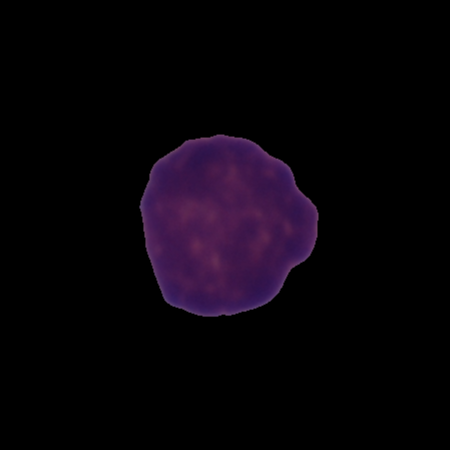
Label: healthy